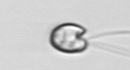
Label: flagellate_morphotype1